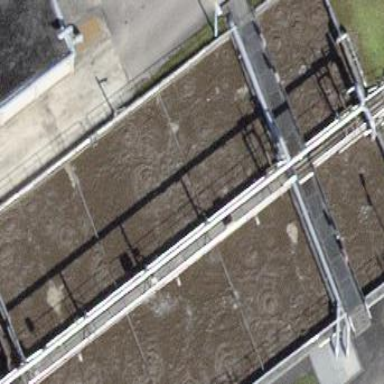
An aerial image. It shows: Wastewater storage tank next to water body.